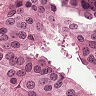
Metastatic tissue present: yes